Question: I have a site:
<URL>
In this page you will find a link that says "website", this link is complete administration panel.
The problem is that not all companies have websites, and then the field must remain free.
If the administration panel, the field remains empty ... the site use the word "website" and is a link in a new tab by current page.
I put an image to understand better.

To see what happens ... click on the word website at "BSL-Student Council".
I use Wordpress and Custom Fields plugin.
I put and code for this section
'''
<div class="vright">
<p><?php echo substr(get_the_content(),0,300); ?></p>
<?php $web = types_render_field("value_website", array("raw"=>"true","separator"=>";"));
$strin = "<a target='_blank' href="".$web."">Website</a>";
echo $strin; ?>
</div>
'''
You can help me solve this problem please?
Thanks in advance!
EDIT:
I received a suggestion and tried, below is the code but still does not work
'''
<?php $web = types_render_field("value_website", array("raw"=>"true","separator"=>";"));
if (isset($web)) {
$strin = "<a target='_blank' href="".$web."">Website</a>";
echo $strin;
}
?>
'''
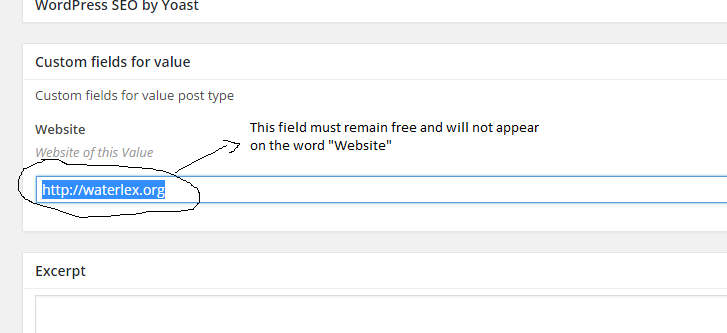
Answer: Explaining 'if (isset($web) && $web != "")':
- 'isset($web)''$web''NULL''$web = "";'- '&&''AND'- '$web != ""''$web''$web''$web = "";'
More info about 'isset()' here: <URL>
Your edited code will be:
'''
<?php $web = types_render_field("value_website", array("raw"=>"true","separator"=>";"));
if (isset($web) && $web != "") {
$strin = "<a target='_blank' href="".$web."">Website</a>";
echo $strin;
}
?>
'''
Your first code should be:
'''
<div class="vright">
<p><?php echo substr(get_the_content(),0,300); ?></p>
<?php $web = types_render_field("value_website", array("raw"=>"true","separator"=>";"));
if(isset($web) && $web != "") {
$strin = "<a target='_blank' href="".$web."">Website</a>";
}
echo $strin; ?>
</div>
'''